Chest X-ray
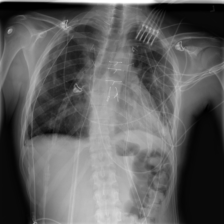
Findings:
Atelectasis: negative
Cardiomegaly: negative
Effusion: negative
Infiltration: negative
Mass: negative
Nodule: negative
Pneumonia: negative
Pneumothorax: negative
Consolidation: negative
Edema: negative
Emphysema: negative
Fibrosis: negative
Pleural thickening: negative
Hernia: negative